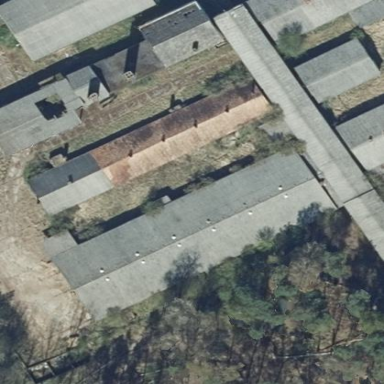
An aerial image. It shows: Farm auxiliary building.